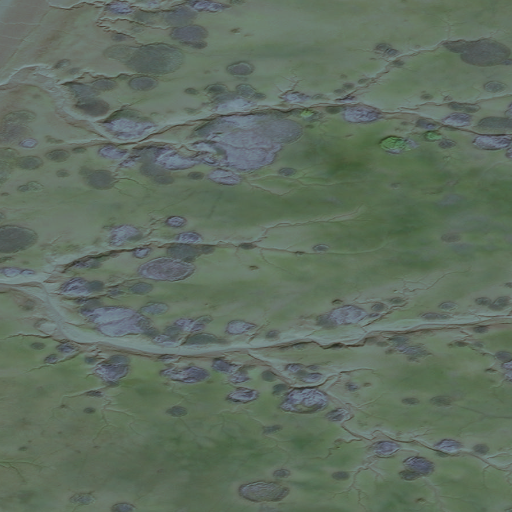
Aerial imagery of cape in Alaska named Telephone Point containing only unknown